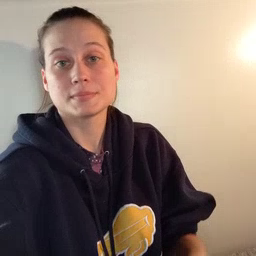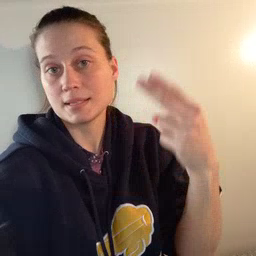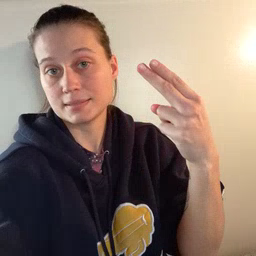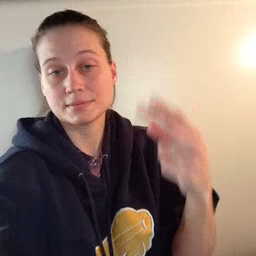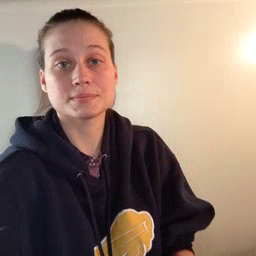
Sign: high